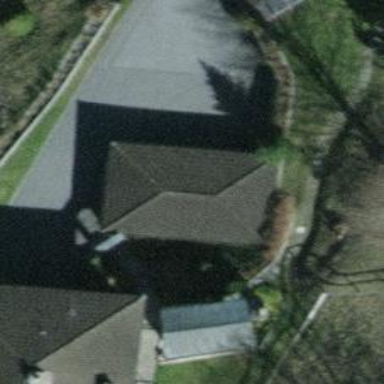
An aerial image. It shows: Garage building.